Interaction volume radius: 5 \u00c5
Interaction volume height: 10 \u00c5
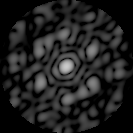
Disorder parameter: 0.6783